Question: So I'm using wordpress to manage a website.
I would like to have the <URL> displayed in the website.
I saw a site that did this here: <URL>
any idea how to do this:

?
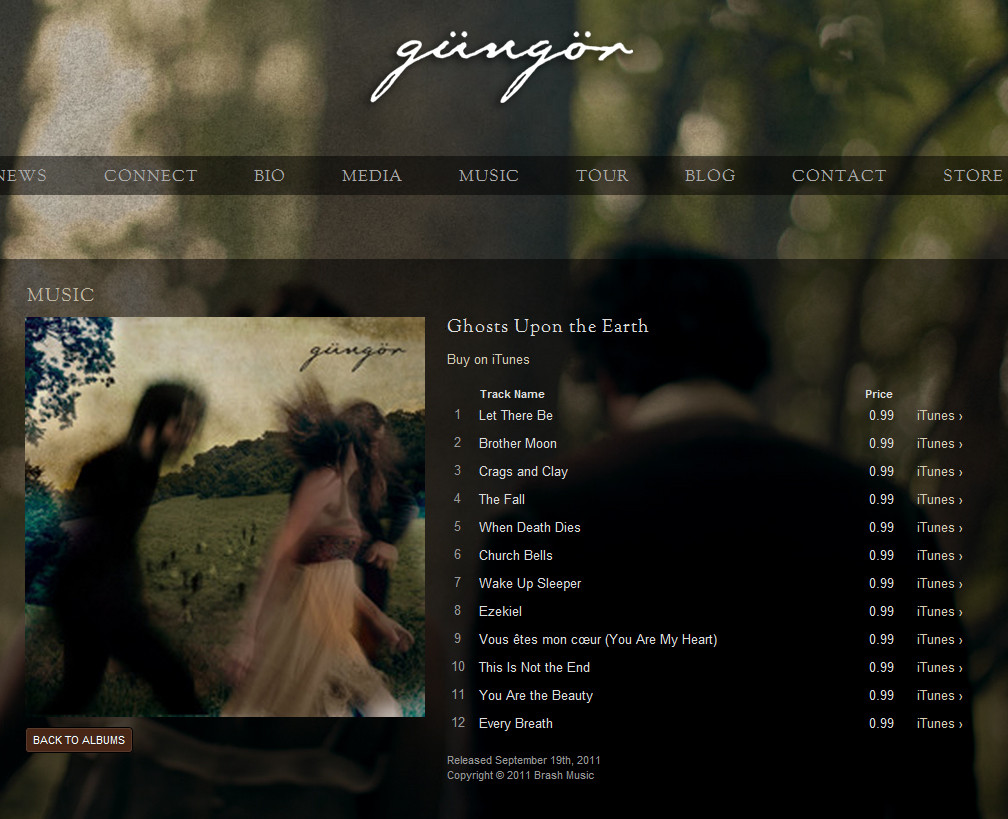
Answer: It seems they are making it themselves, in wordpress with custom post types and meta fields... here's the iframe link on the example I gave: <URL>
Seems to be a simple hand made solution!